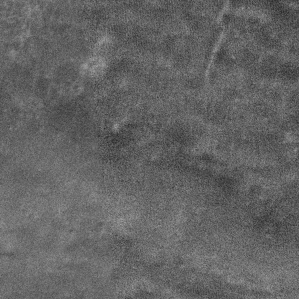
Label: frost